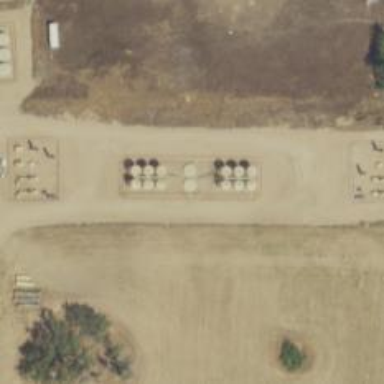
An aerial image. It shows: Storage tank that is man-made.